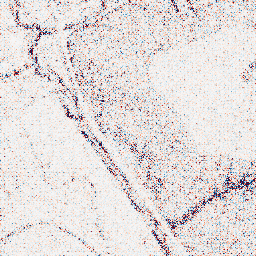
Category: wavelet
Decomposition family: wavelet_biorthogonal
Decomposition parameters: wavelet: bior2.4
level: 1
Upsampling method: regularized
Upsampling parameters: scale: 2
lambda_reg: 0.1
Upsampling scale: 2